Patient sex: M
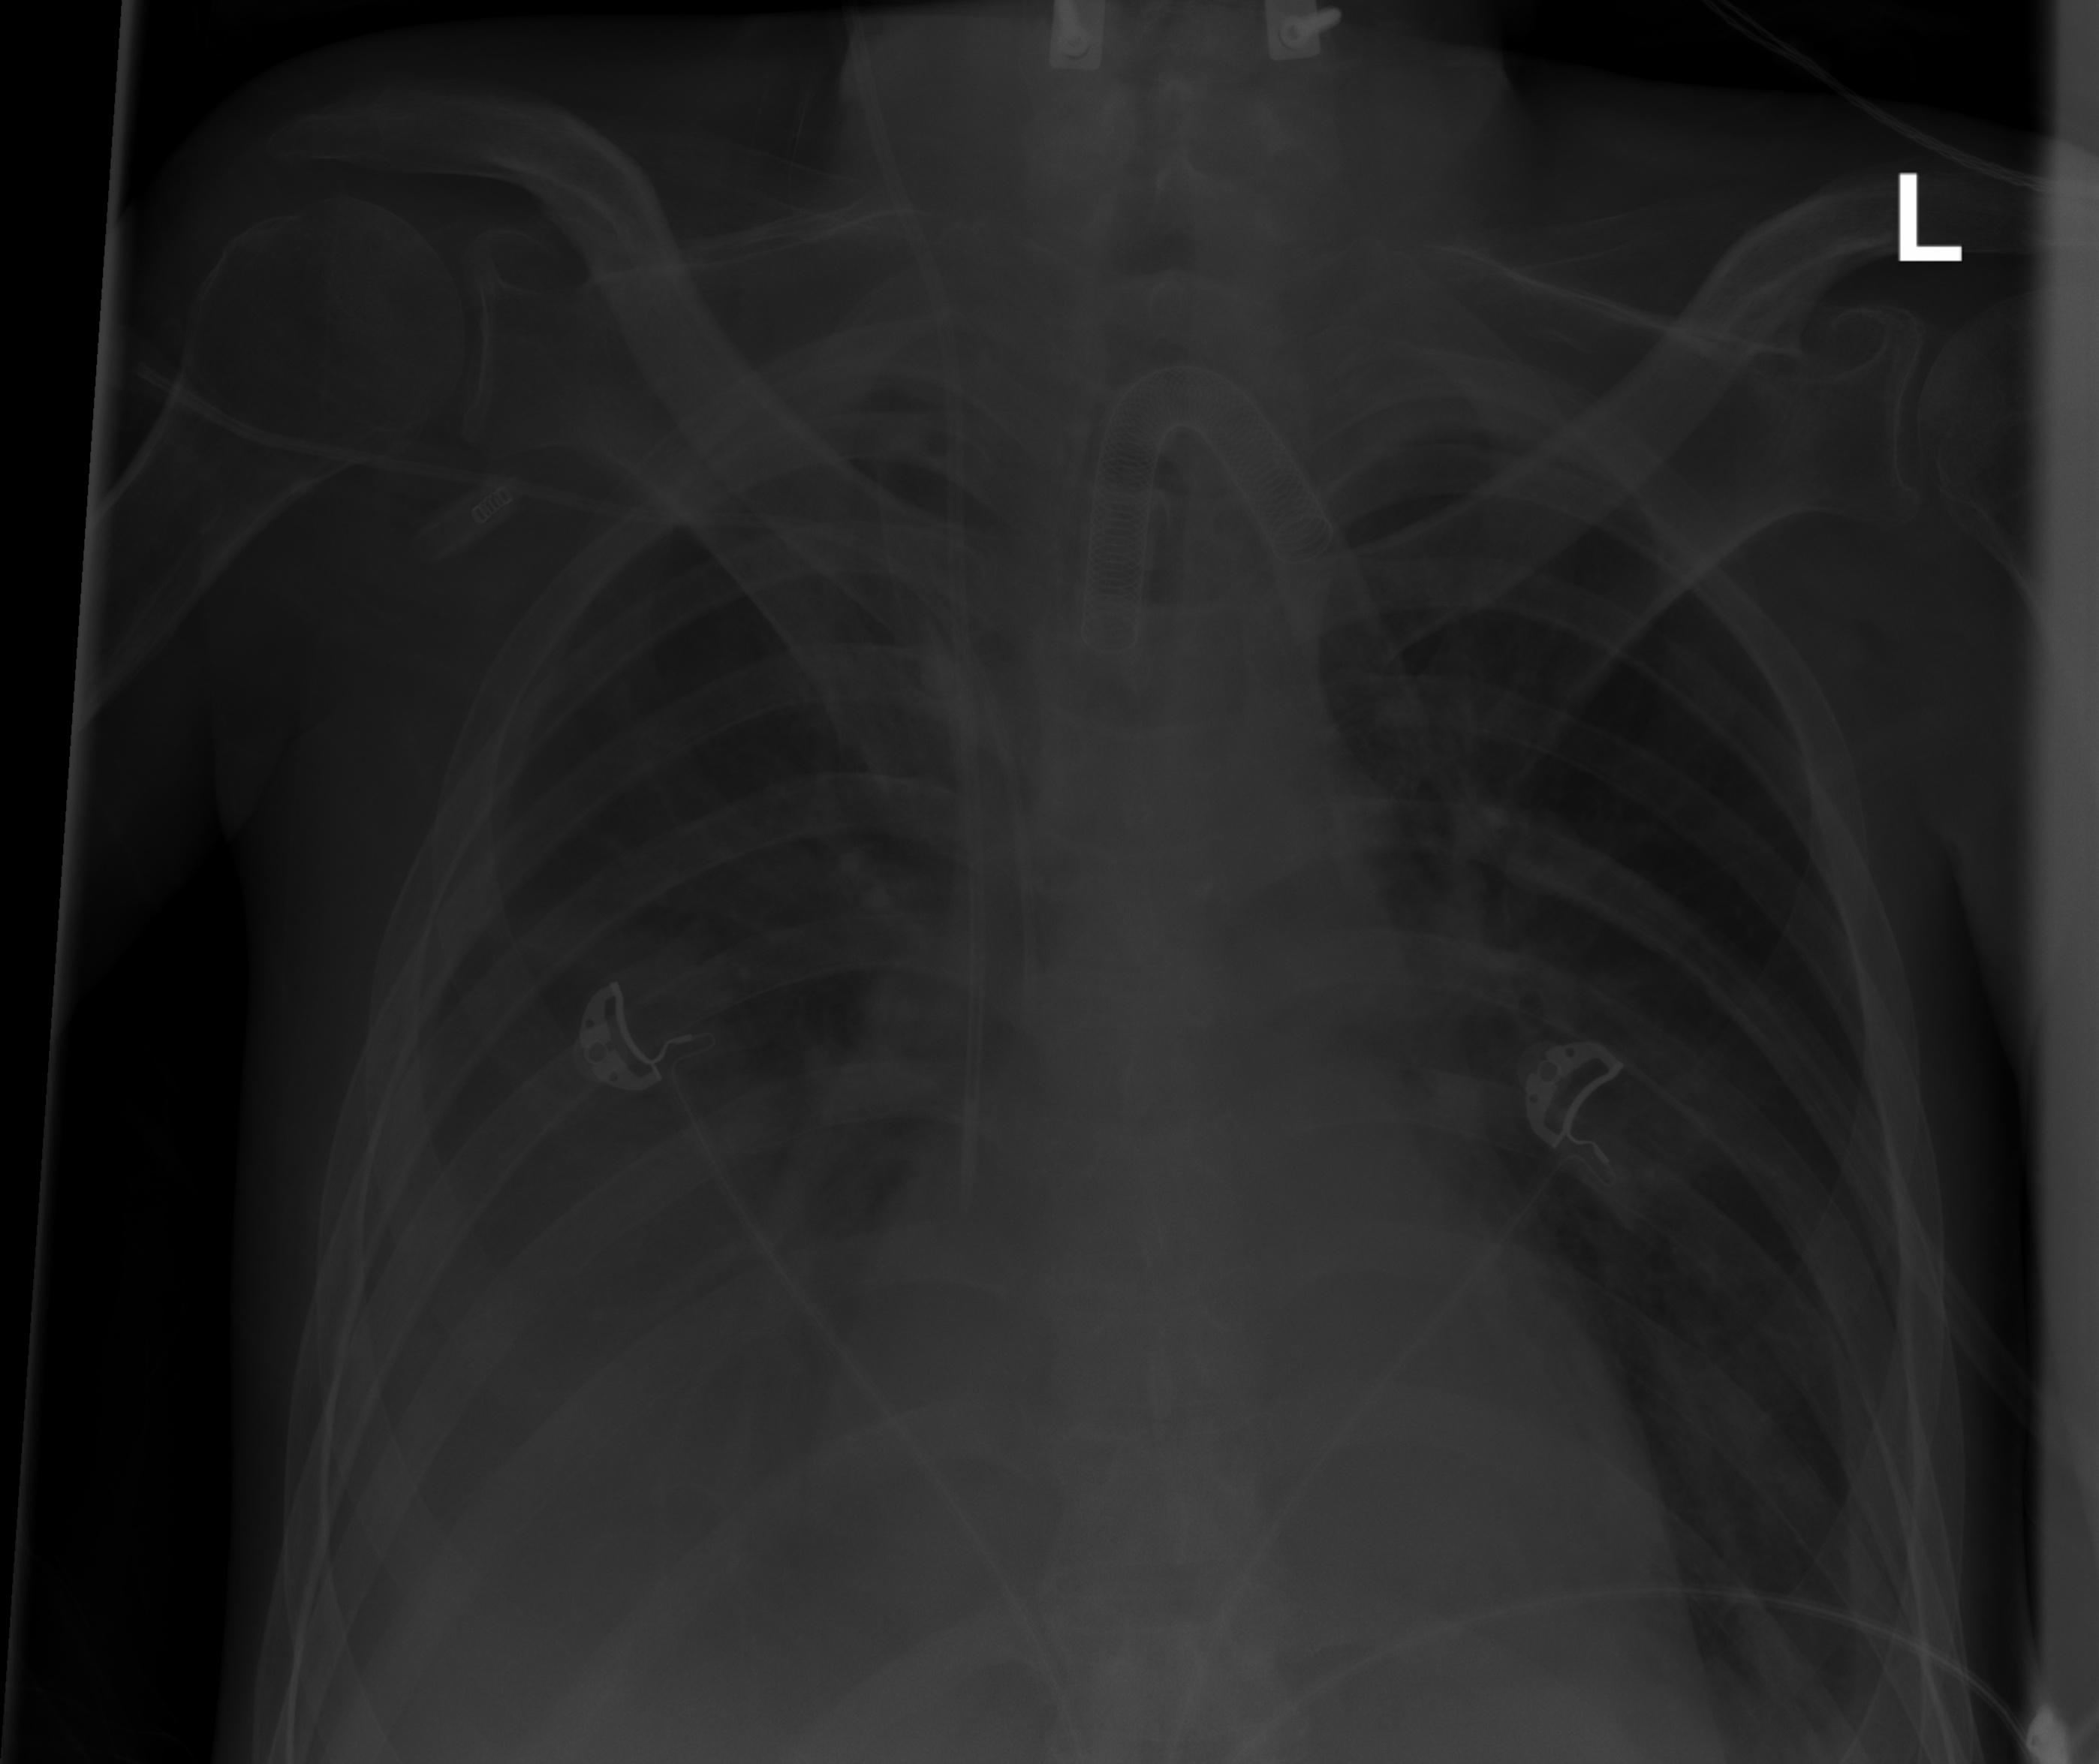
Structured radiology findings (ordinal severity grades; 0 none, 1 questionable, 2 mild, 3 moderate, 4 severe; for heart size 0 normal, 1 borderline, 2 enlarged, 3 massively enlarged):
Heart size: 1
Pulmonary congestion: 0
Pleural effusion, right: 3
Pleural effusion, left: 2
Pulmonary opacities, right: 0
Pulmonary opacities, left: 0
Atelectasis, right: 2
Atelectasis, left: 2